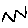
Label: zigzag